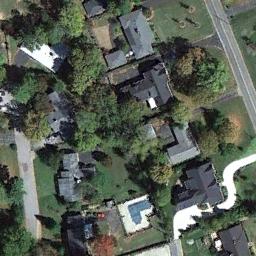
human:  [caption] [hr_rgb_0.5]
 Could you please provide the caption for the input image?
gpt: The medium residential area has some dense houses and some trees are among these houses .

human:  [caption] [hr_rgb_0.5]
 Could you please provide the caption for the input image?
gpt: The houses in the mid-sized residential area are in a jumble .

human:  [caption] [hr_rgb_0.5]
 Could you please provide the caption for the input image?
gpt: The medium residential is on the grass next to some trees and road .

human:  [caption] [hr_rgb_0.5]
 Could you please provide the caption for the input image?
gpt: Many trees and buildings are in medium residential area .

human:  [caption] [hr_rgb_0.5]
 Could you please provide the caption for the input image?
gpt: There are some green trees and buildings on the medium residential area .